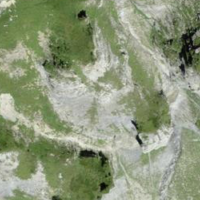
EUNIS habitat code: 48
Species observed at this site:
Gypaetus barbatus
Rupicapra rupicapra